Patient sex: M
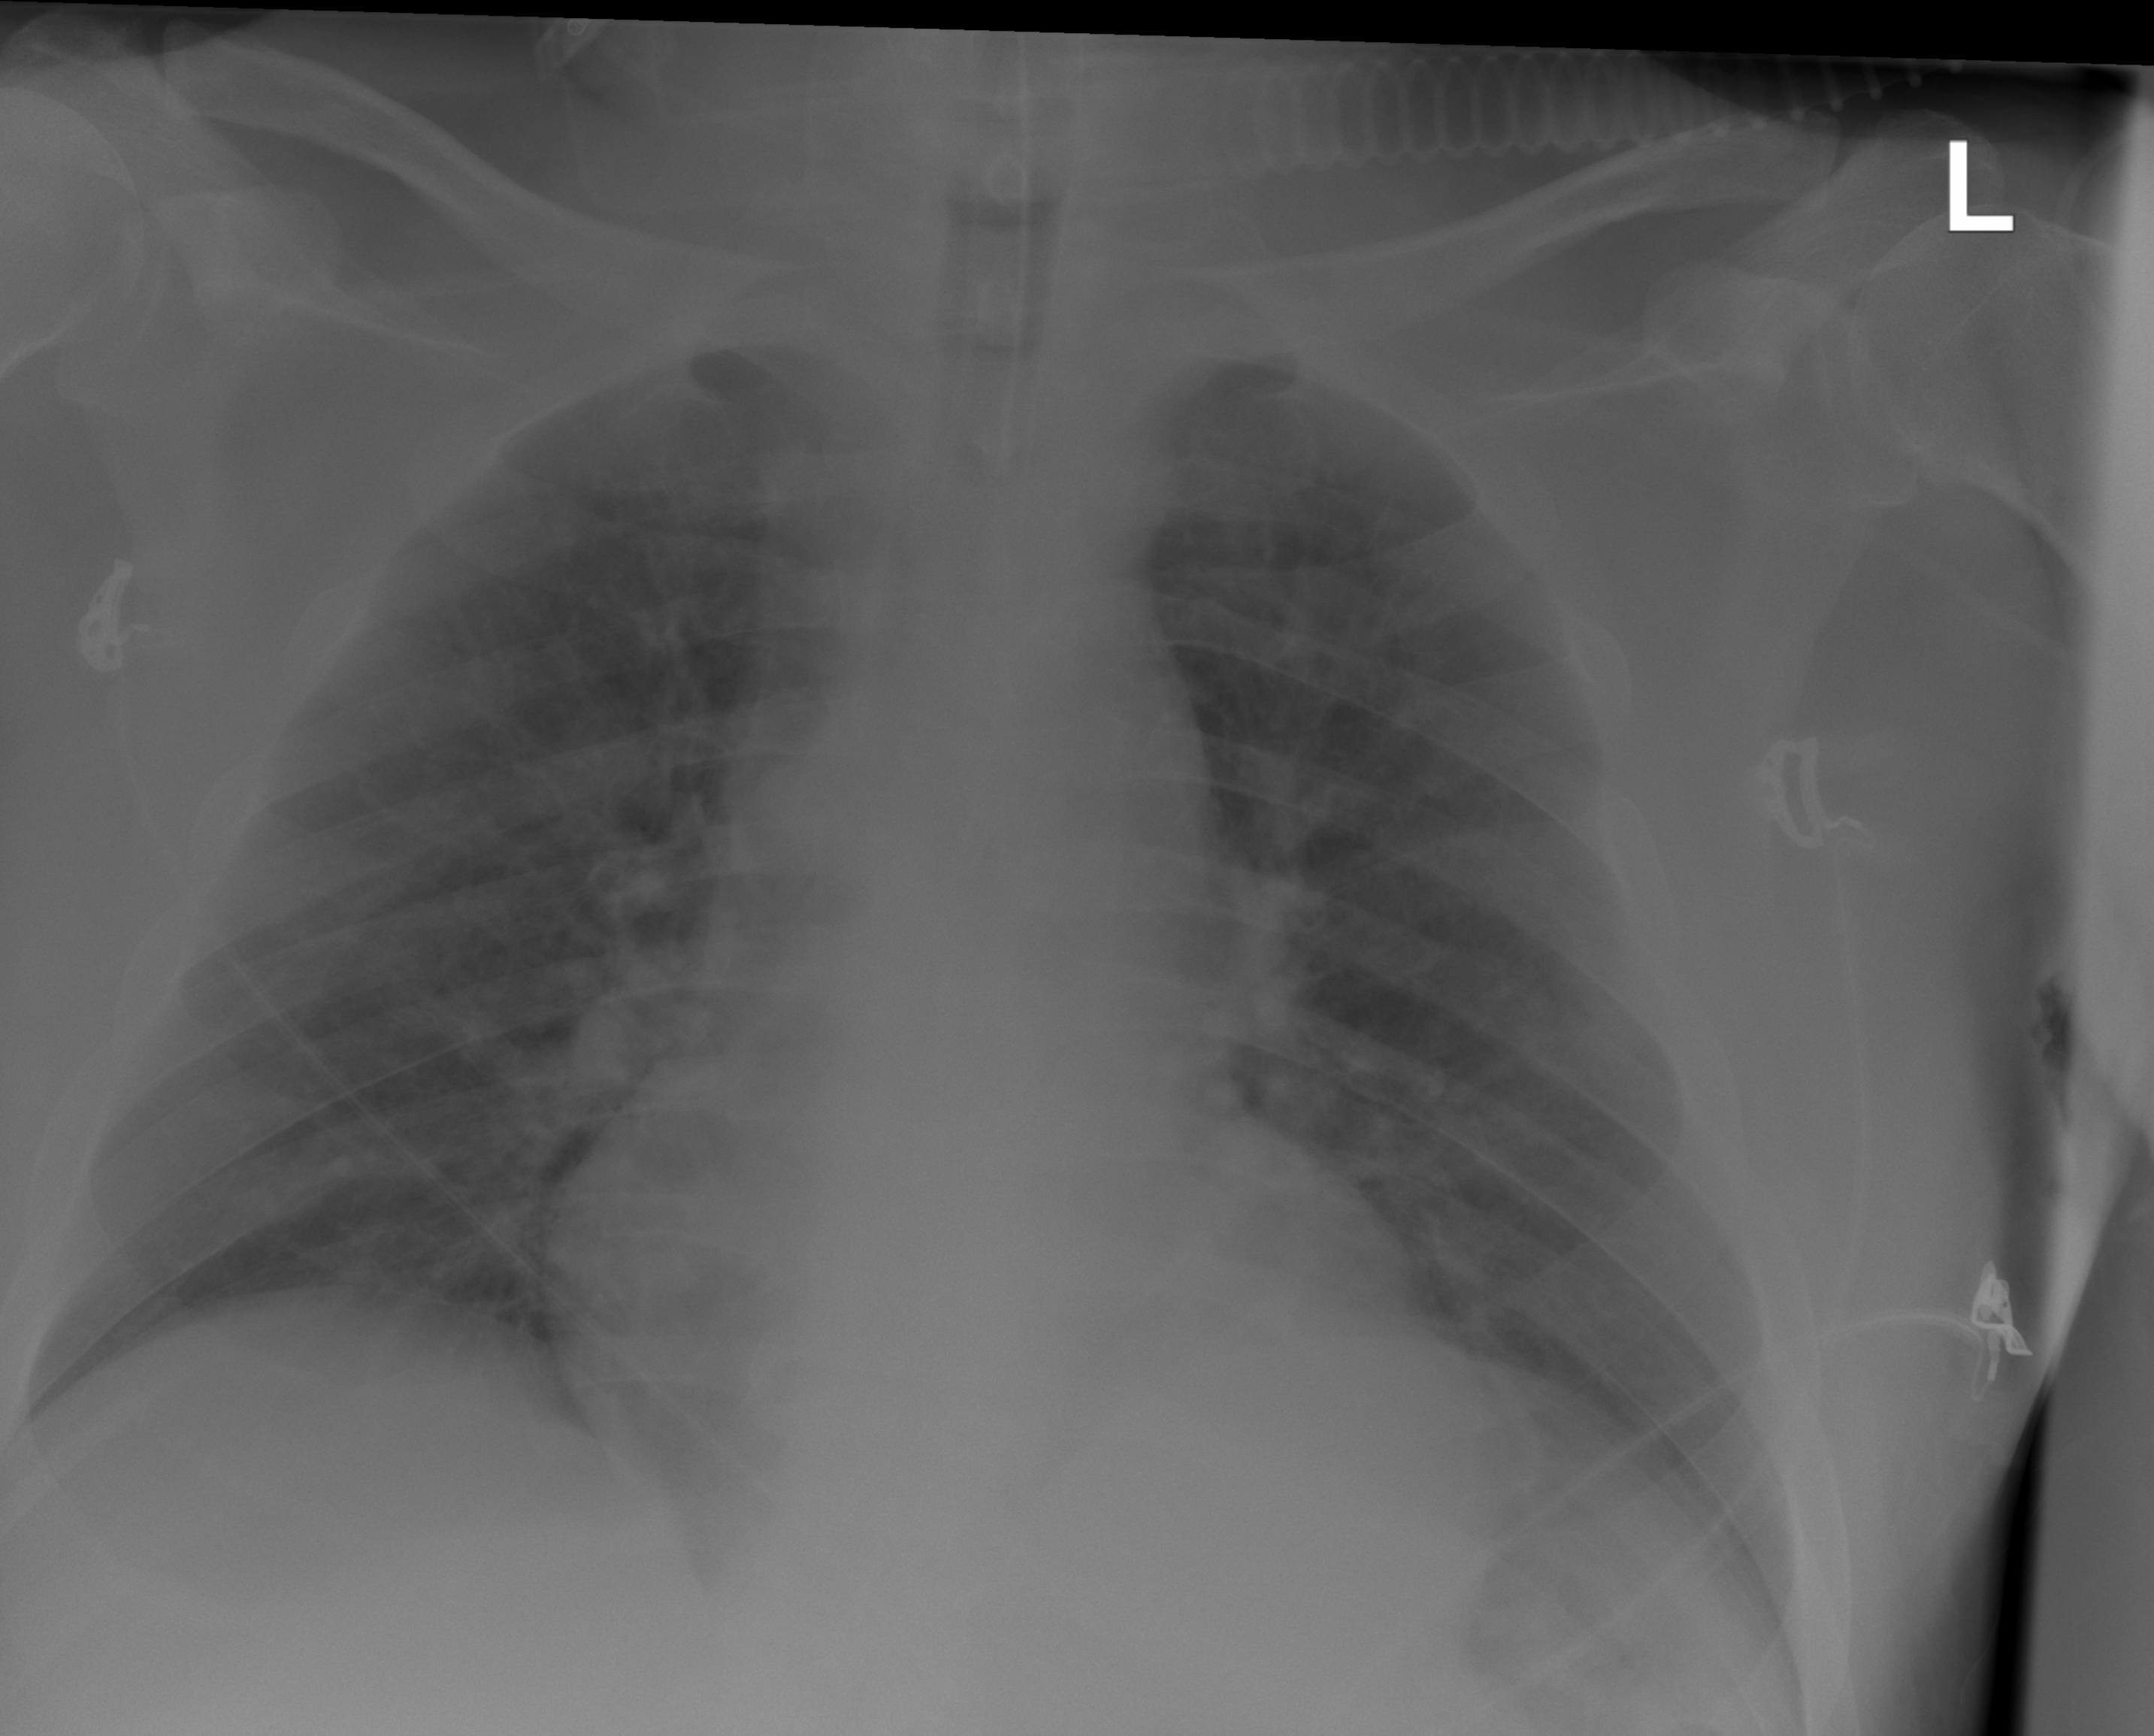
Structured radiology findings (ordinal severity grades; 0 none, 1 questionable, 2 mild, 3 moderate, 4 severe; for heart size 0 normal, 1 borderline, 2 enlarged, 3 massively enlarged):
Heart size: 2
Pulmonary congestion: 2
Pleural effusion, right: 0
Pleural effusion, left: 0
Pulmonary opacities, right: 0
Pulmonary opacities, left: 0
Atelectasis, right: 0
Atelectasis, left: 0